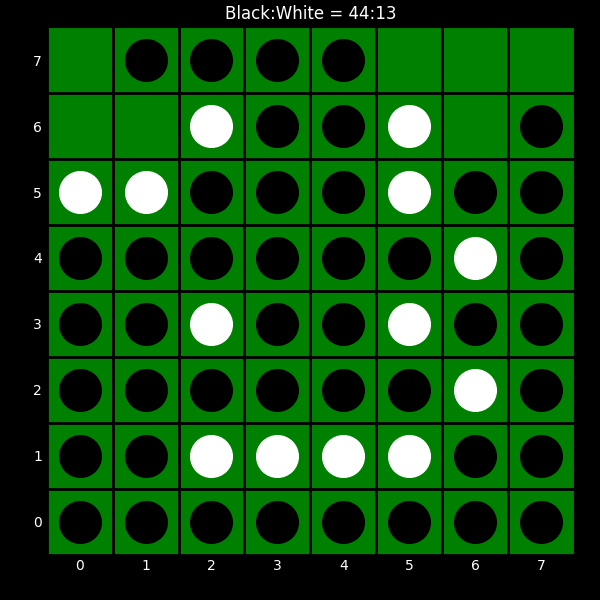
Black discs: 44
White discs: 13